Question: I would like to know how can i change the styles of highlighted dates in following jquery multiple datepicker.
'''
<input id="datePick" type="text"/>
$('#datePick').multiDatesPicker();
'''
please check this : <URL>

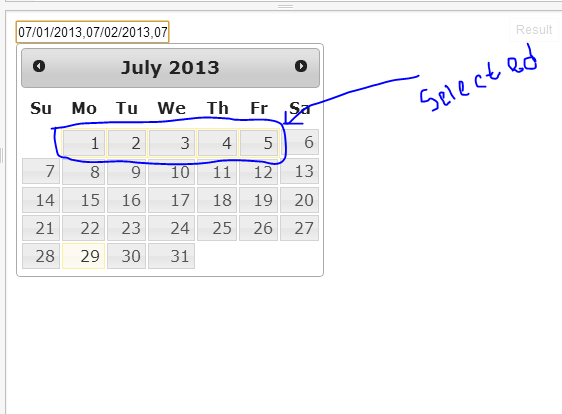
Answer: <URL>
'''
.ui-datepicker .ui-datepicker-calendar .ui-state-highlight a {
background: #743620;
color: white;
}
'''